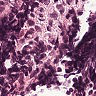
Metastatic tissue present: no